Aerial crown-view tile of a tropical tree (Barro Colorado Island, Panama), acquired 20240918:
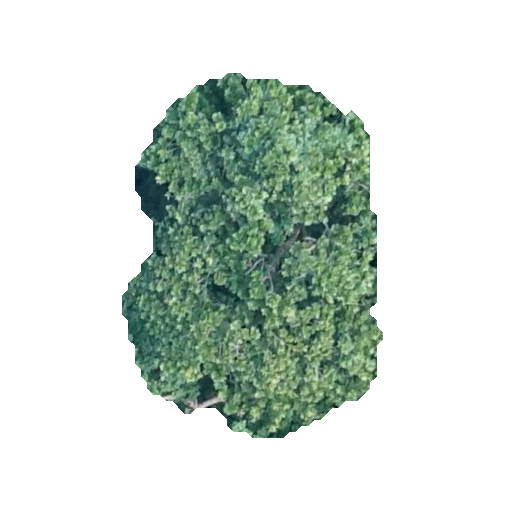
Species: Anacardium excelsum
GBIF accepted scientific name: Anacardium excelsum
Crown area: 115.481 m²